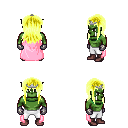
a pixel art fantasy rpg character, male body template, orc, green skin, pink cape, white pants, gold unkempt hairstyle, silver tiara, metal gloves, maroon shoes, four views (front, back, left, right), 2x2 character sprite sheet, small pixel art, hard edges, no anti-aliasing